Aerial crown-view tile of a tropical tree (Barro Colorado Island, Panama), acquired 20241014:
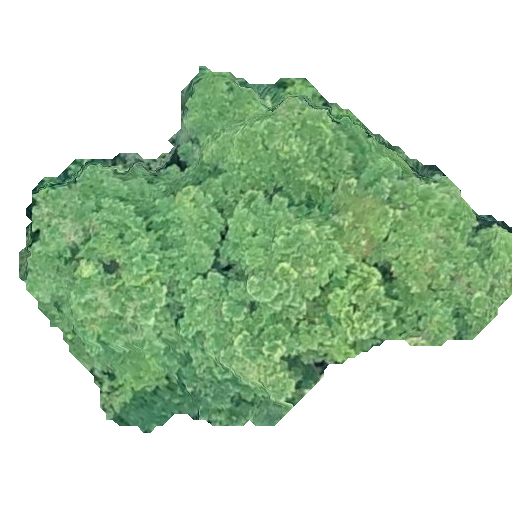
Species: Terminalia amazonia
GBIF accepted scientific name: Terminalia amazonica
Crown area: 179.109 m²